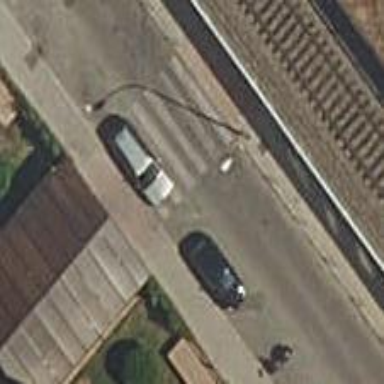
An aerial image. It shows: Uncontrolled crossing on the road.